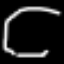
Label: octagon